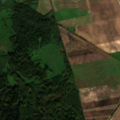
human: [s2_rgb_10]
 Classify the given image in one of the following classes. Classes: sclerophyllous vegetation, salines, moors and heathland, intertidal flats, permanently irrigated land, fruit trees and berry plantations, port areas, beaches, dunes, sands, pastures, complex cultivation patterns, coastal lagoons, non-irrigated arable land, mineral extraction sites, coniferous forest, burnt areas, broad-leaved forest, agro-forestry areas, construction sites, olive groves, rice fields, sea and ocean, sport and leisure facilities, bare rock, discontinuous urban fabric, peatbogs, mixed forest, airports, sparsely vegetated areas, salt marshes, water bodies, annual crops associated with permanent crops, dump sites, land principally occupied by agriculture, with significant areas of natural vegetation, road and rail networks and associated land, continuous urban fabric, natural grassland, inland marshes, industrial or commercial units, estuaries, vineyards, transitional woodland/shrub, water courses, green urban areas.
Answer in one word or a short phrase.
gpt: non-irrigated arable land, mixed forest, transitional woodland/shrub